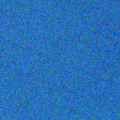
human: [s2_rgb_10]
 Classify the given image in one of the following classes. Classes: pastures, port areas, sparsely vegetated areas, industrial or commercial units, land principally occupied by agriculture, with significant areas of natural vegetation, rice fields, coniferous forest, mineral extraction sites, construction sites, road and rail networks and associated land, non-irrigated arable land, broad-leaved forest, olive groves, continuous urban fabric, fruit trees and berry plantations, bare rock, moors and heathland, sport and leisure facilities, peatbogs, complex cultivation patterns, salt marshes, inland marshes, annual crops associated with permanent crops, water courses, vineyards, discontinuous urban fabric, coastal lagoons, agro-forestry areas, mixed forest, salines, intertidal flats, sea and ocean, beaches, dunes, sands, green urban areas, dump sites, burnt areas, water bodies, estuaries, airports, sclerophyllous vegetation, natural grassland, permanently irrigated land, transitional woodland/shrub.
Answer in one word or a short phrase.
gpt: sea and ocean